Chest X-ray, PA view. Patient: 67 years old, sex F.
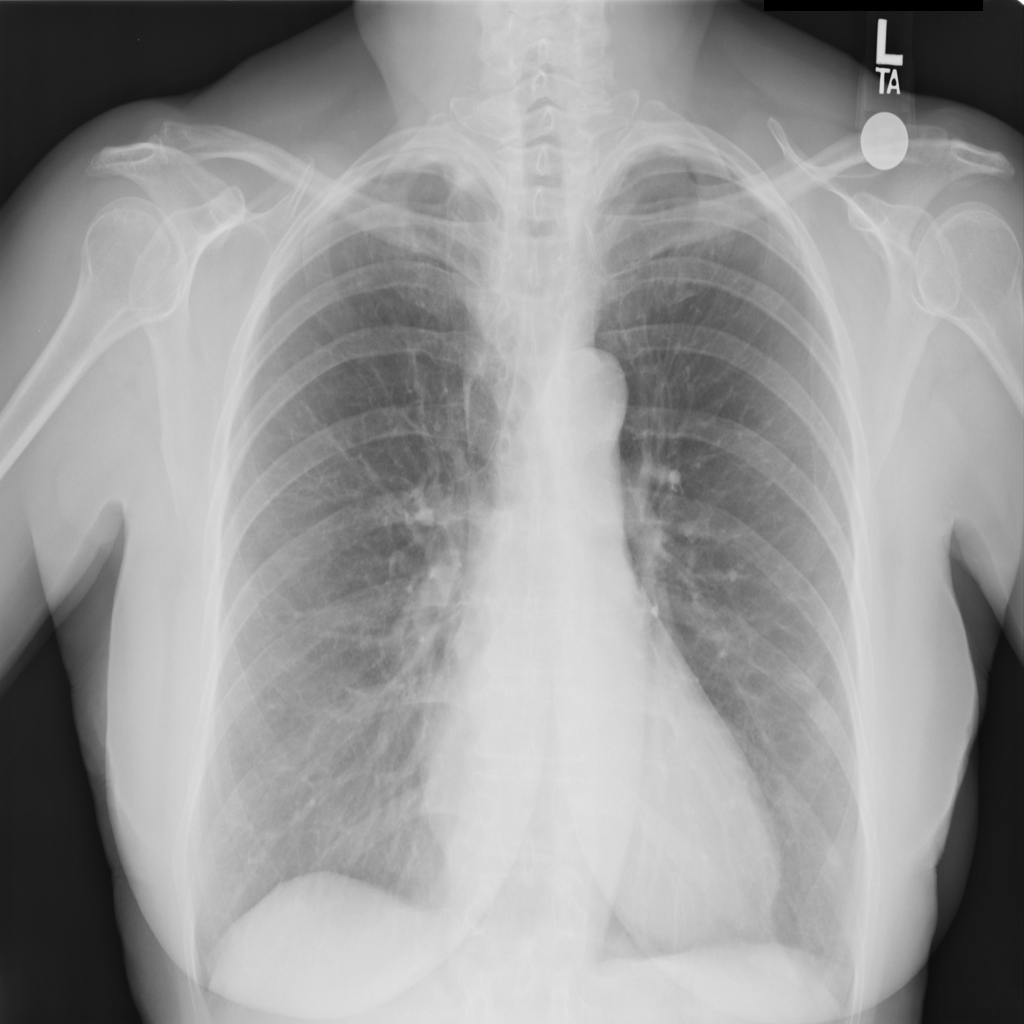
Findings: Cardiomegaly, Emphysema